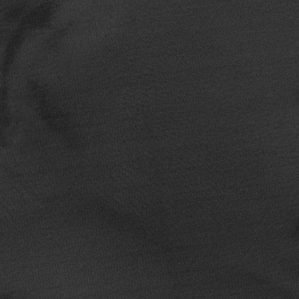
Label: frost